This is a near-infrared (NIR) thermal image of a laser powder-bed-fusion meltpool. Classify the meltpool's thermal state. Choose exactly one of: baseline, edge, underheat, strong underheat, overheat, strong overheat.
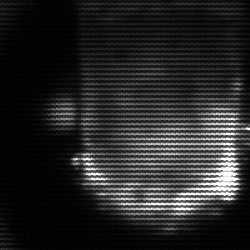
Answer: baseline